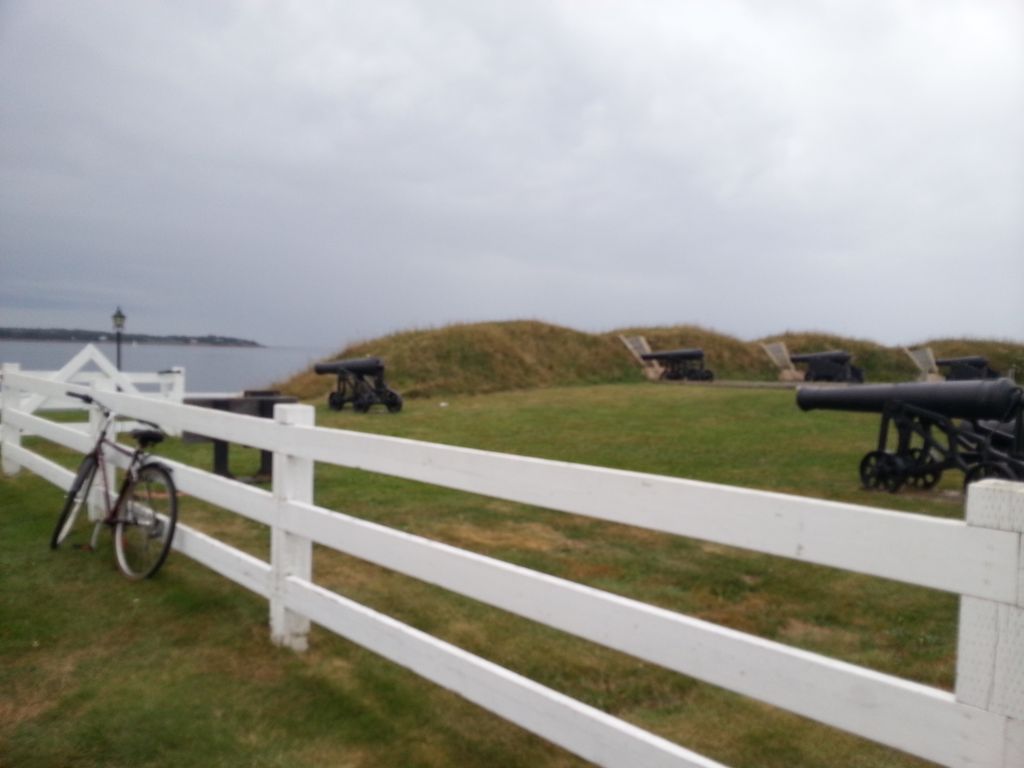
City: charlottetown